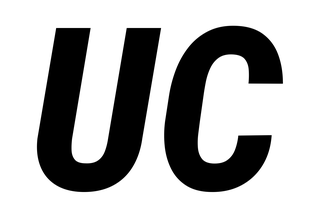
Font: Roboto-Italic_Condensed_ExtraBold_Italic